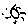
Label: sun